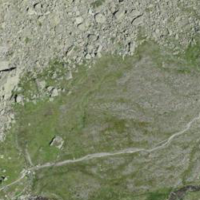
EUNIS habitat code: 26
Species observed at this site:
Geum montanum